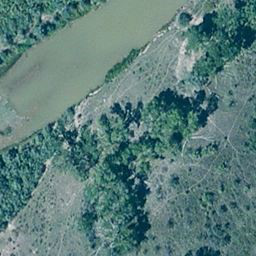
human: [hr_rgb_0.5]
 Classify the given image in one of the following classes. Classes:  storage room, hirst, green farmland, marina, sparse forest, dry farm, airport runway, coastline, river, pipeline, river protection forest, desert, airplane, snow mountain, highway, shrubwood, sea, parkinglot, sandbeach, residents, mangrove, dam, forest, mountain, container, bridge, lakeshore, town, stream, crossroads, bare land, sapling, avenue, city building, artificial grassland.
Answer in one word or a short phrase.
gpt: river